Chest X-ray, AP view. Patient: 62 years old, sex M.
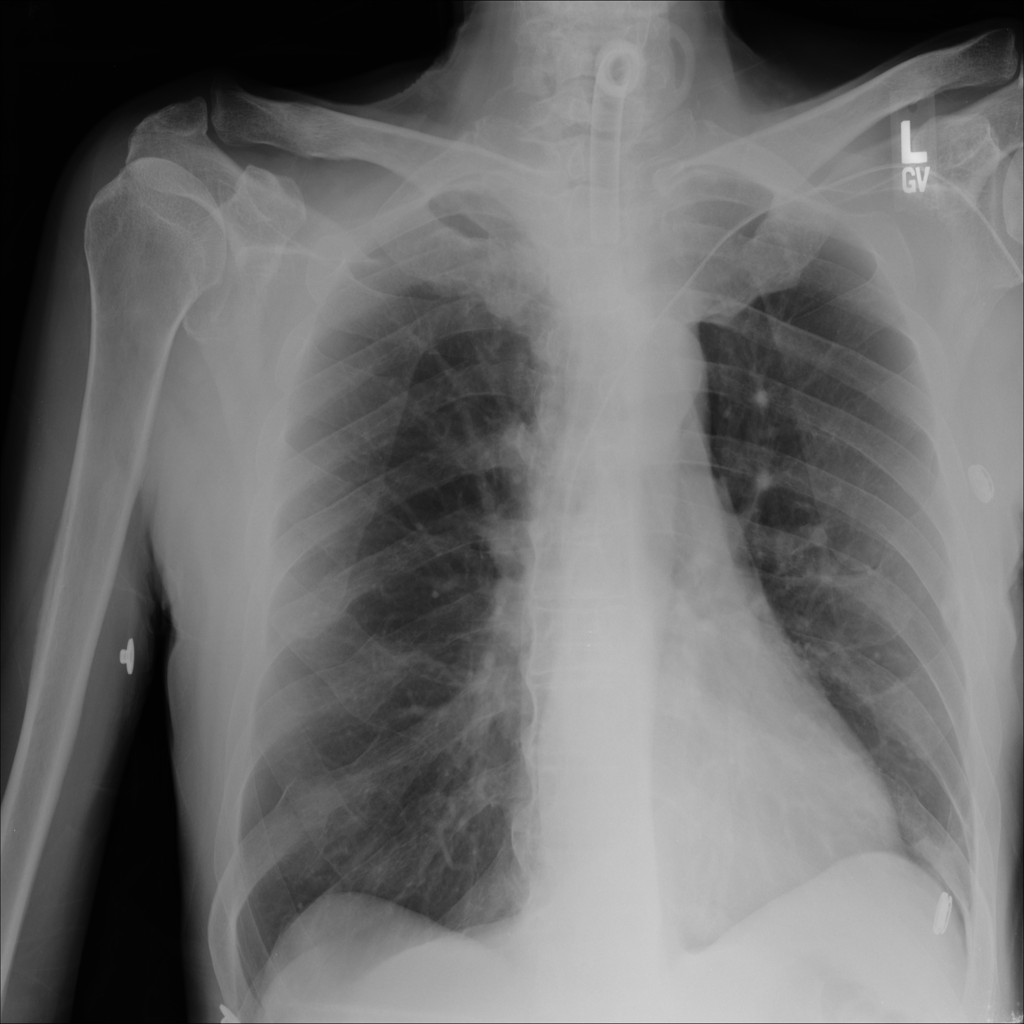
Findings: No Finding